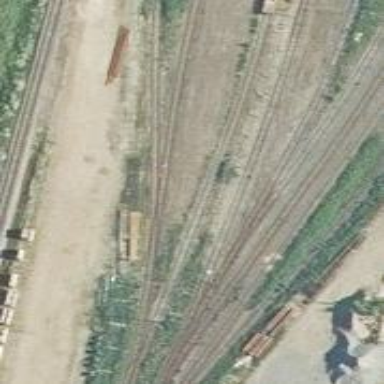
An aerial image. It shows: Railway spur service.